Interaction volume radius: 5 \u00c5
Interaction volume height: 45 \u00c5
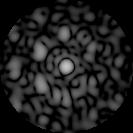
Disorder parameter: 0.5991